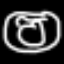
Label: donut